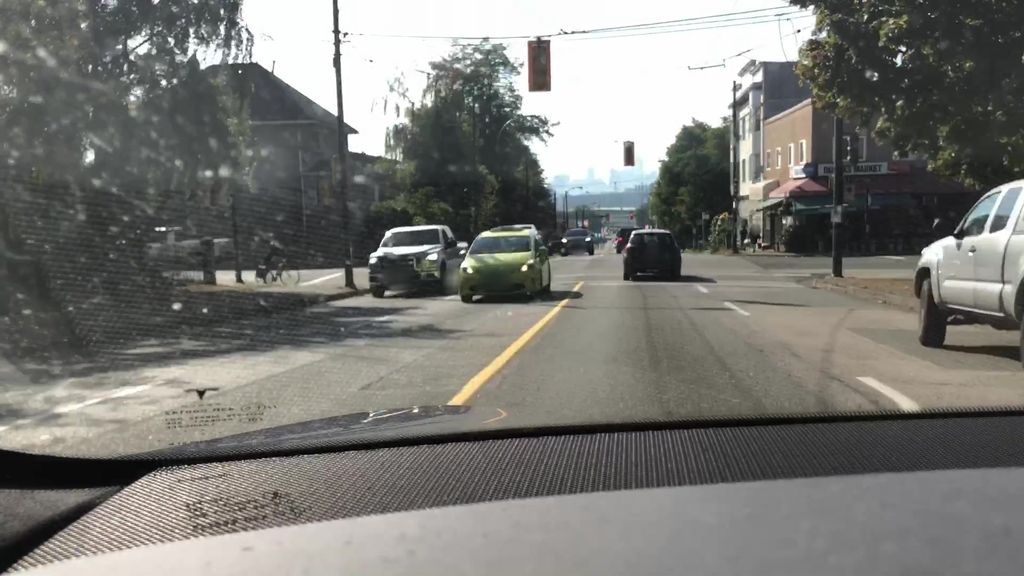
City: vancouver